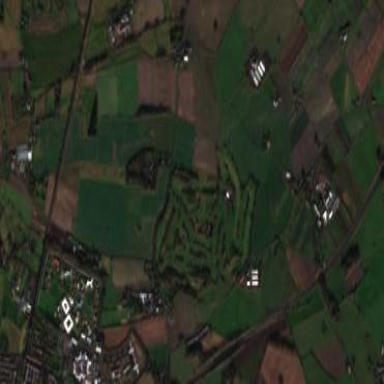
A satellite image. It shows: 18-hole golf course classified as leisure land.